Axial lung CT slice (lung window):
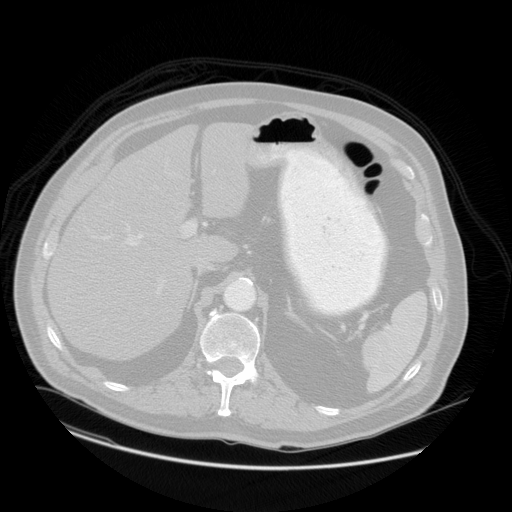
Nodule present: no